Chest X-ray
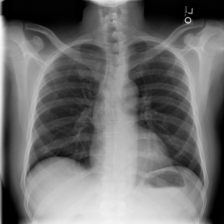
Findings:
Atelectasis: negative
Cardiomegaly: negative
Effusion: negative
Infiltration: negative
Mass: negative
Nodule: negative
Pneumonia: negative
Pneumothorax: negative
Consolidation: negative
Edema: negative
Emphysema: negative
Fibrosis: negative
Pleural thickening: negative
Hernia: negative